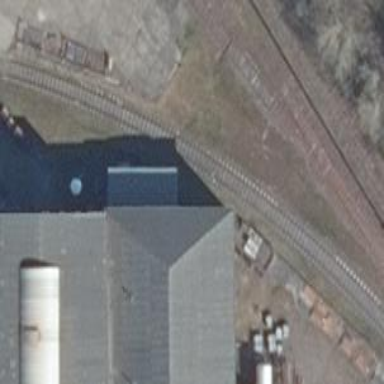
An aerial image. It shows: Rail spur service.